Question: I've been given a data set for a project that I need to reformat in order to work with it.
The problem is that all of the column names and corresponding values are mashed into one column in the file. As shown in the picture.
I'm new to R so I hardly know how to work with complex commands.
Is there a simple way to separate this from 1 column into 12 columns?
1. I'll also need to remove the periods between the column names and the semicolons between the values.
2. I just need to be able to do basic statistical analysis on the table. Thanks
<URL>

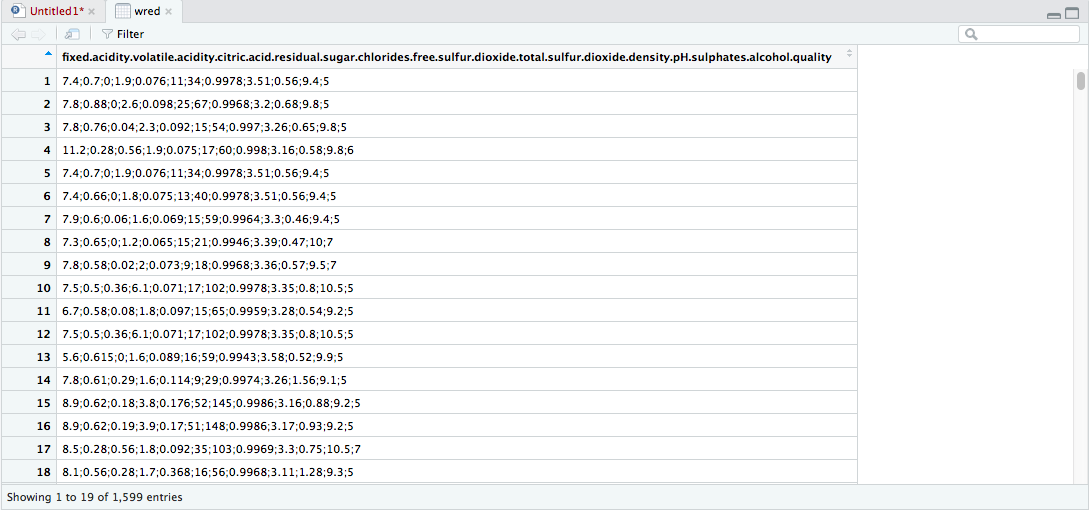
Answer: Although your data is in one column, it is semi colon separated. The 'read.csv' function has the ability to accept a column separator:
'''
df <- read.csv(file="path/to/your/file.txt", skip=1, header=FALSE, sep=";")
'''
The above call will generate columns based on a ';' separator. I skip the first line and ignore the header, because it is a single string. You may manually assign the columns names via:
'''
names(df) <- c("name1", "name2", ..., "name12")
'''